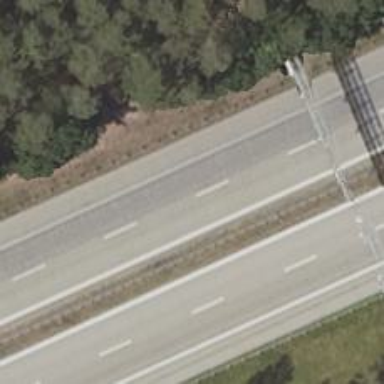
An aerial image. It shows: Concrete trunk road.